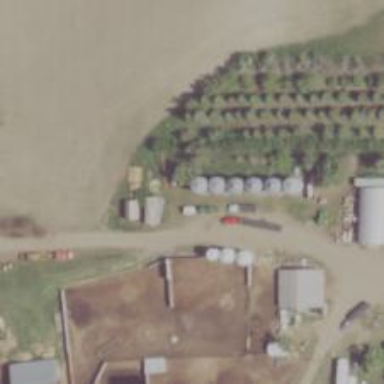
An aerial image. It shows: Silo.